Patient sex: F
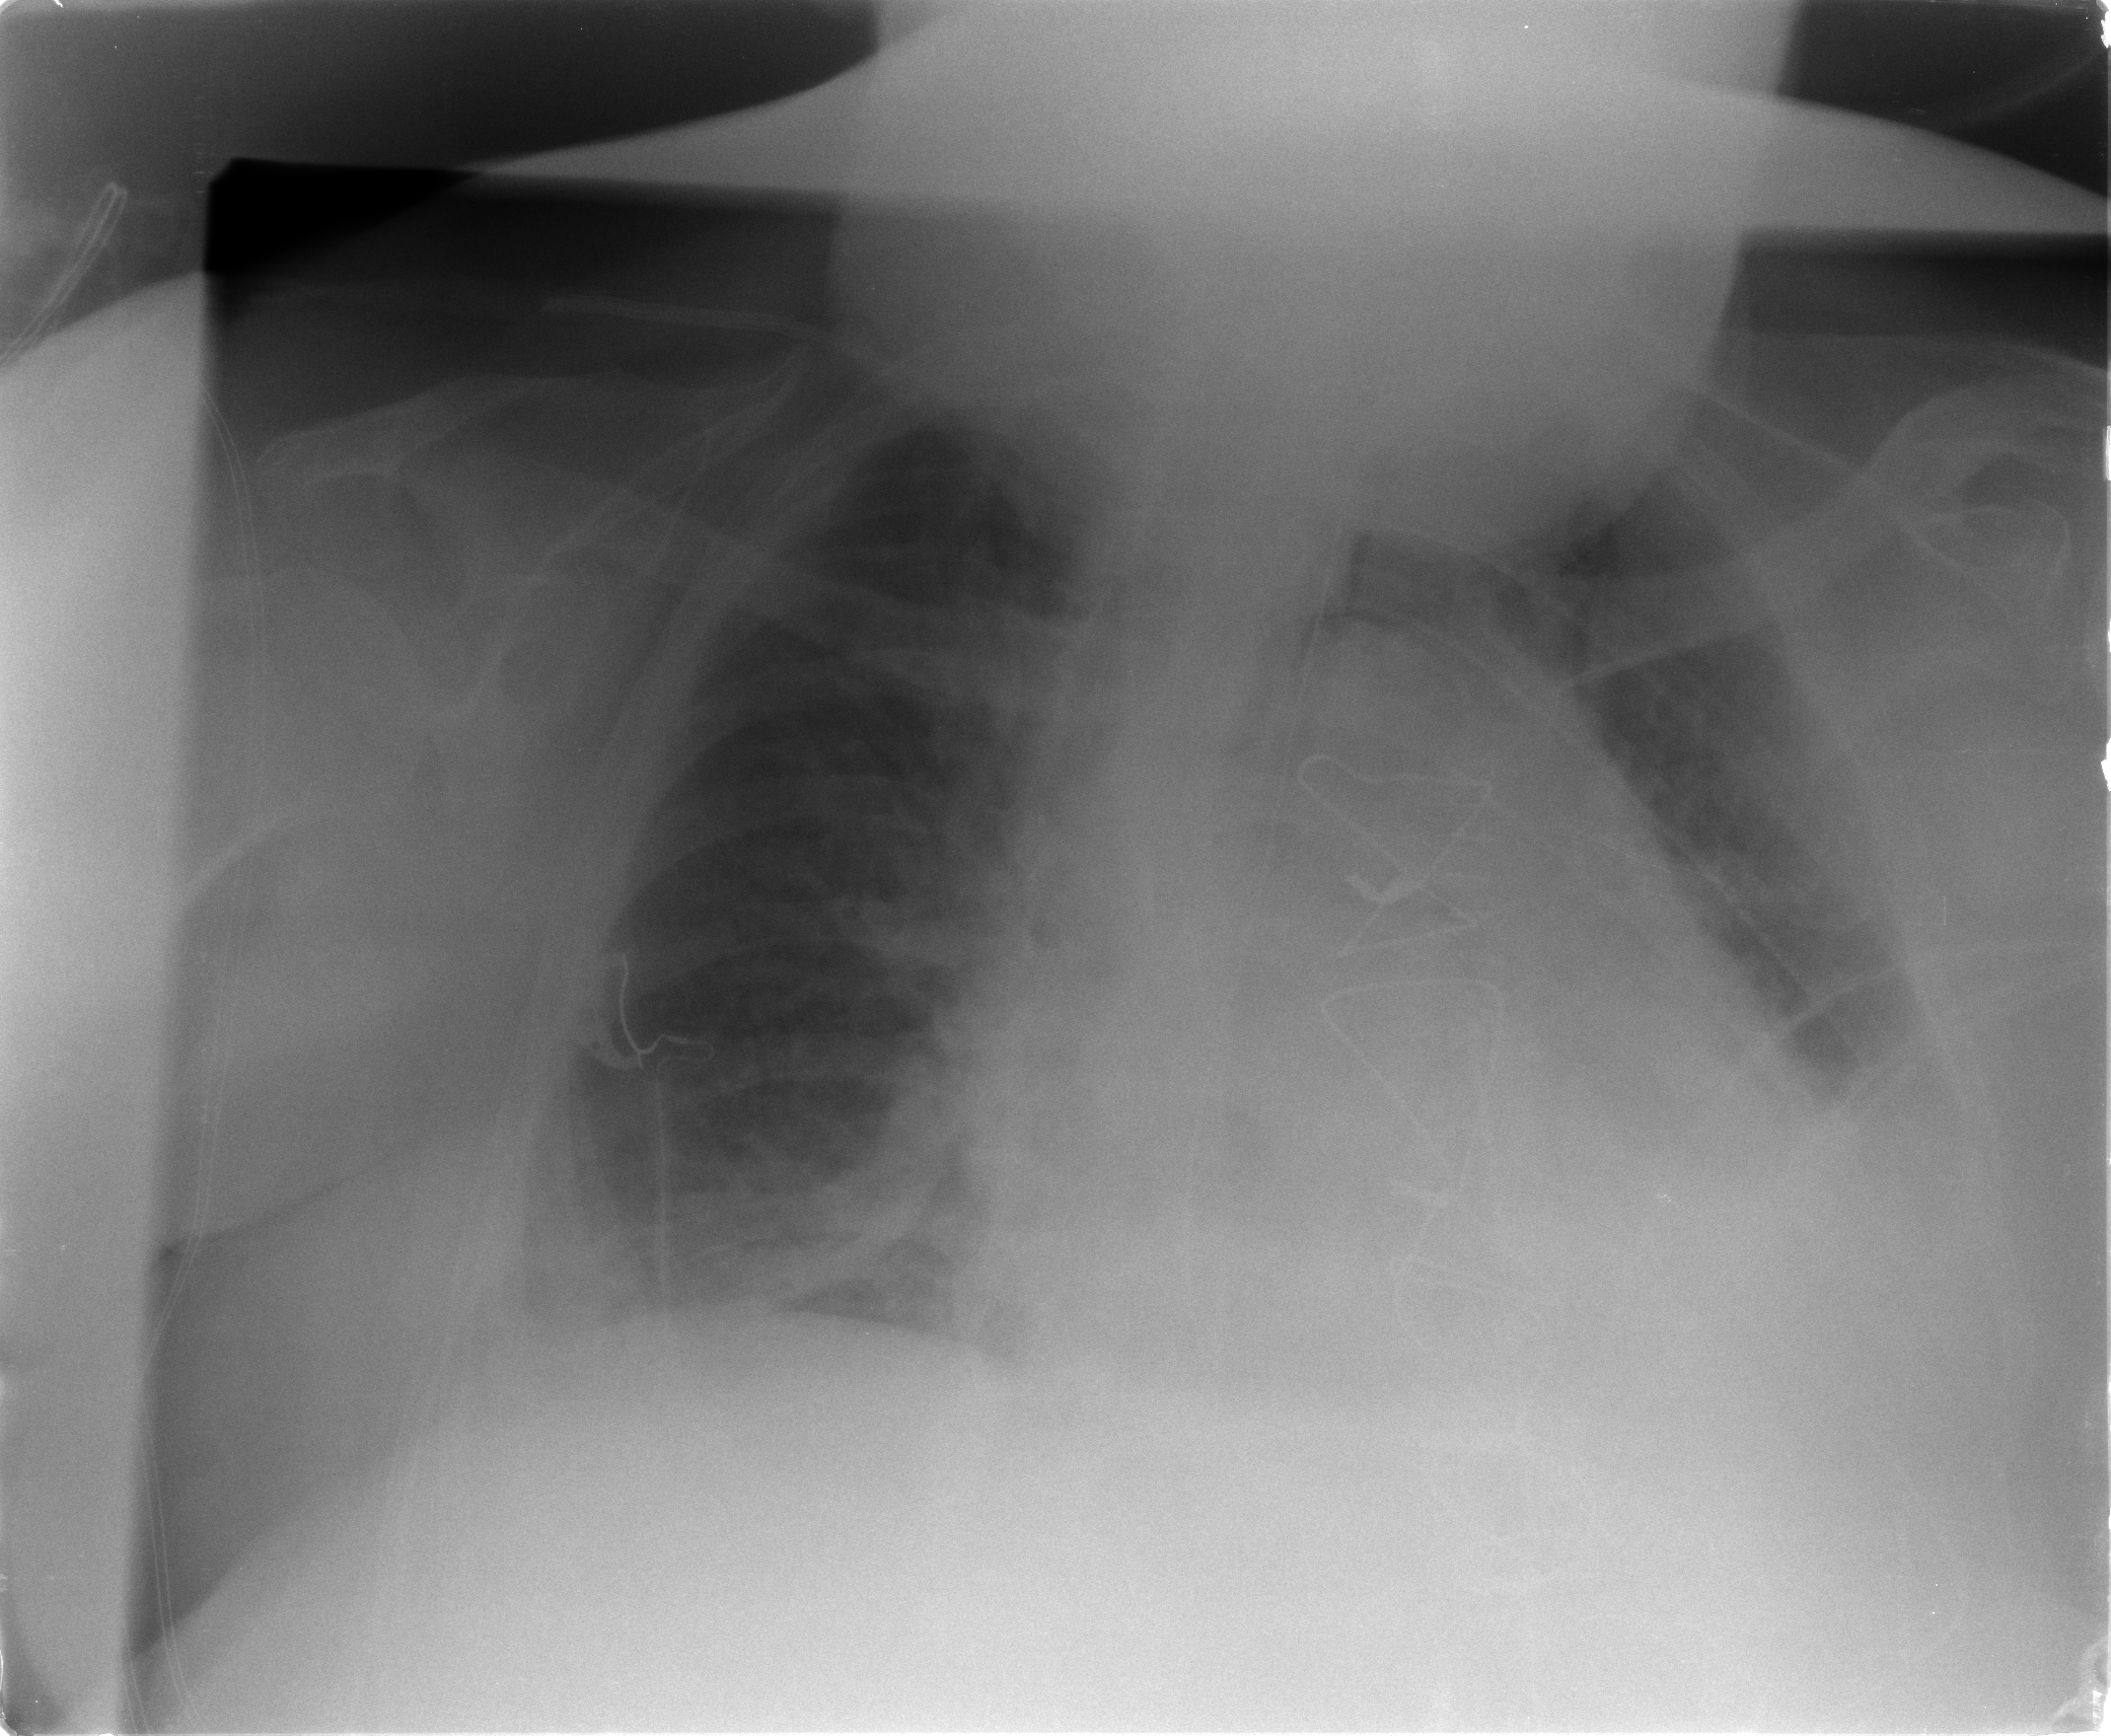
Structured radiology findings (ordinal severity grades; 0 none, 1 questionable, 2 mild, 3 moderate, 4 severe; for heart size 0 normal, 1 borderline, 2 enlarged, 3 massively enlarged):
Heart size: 2
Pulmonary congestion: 3
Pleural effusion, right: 2
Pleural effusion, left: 3
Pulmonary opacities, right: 2
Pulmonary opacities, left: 2
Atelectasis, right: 2
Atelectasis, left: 2